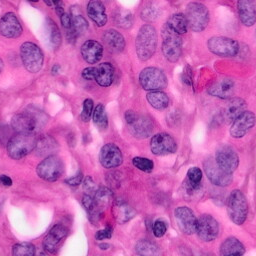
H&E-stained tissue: Pancreatic